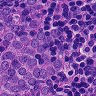
Metastatic tissue present: yes